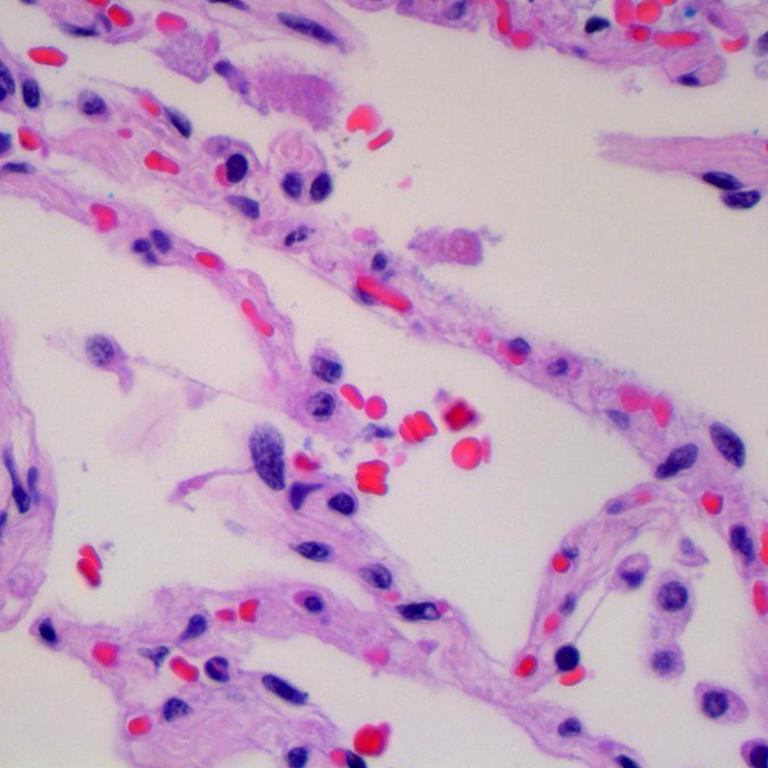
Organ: lung
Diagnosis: benign